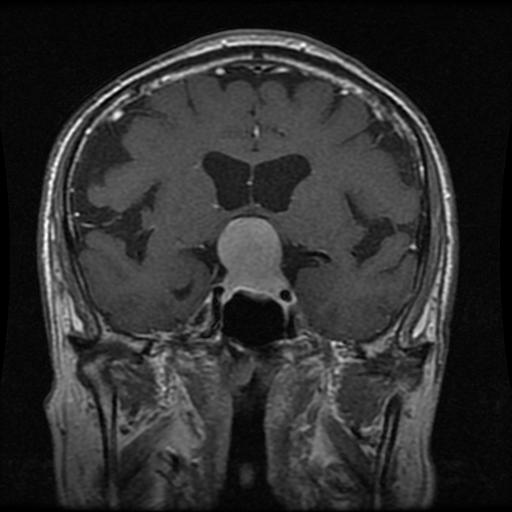
Label: pituitary